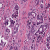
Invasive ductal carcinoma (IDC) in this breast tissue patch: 1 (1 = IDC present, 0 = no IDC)